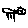
Label: cat